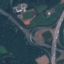
Land use / land cover class: Highway